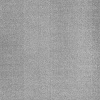
Atmospheric dust classification: dusty